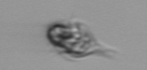
Label: Mesodinium